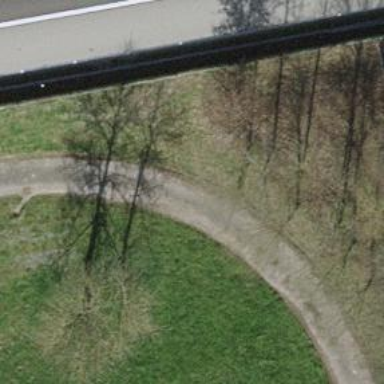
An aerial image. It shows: Track with grade 3 surface.